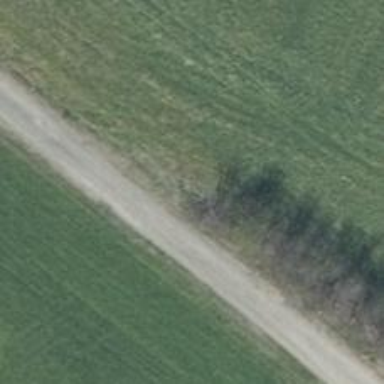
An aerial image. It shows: Row of deciduous broadleaved trees.